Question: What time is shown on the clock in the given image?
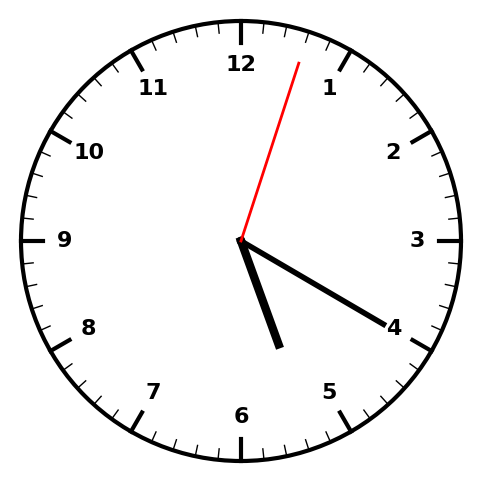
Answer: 05:20:03